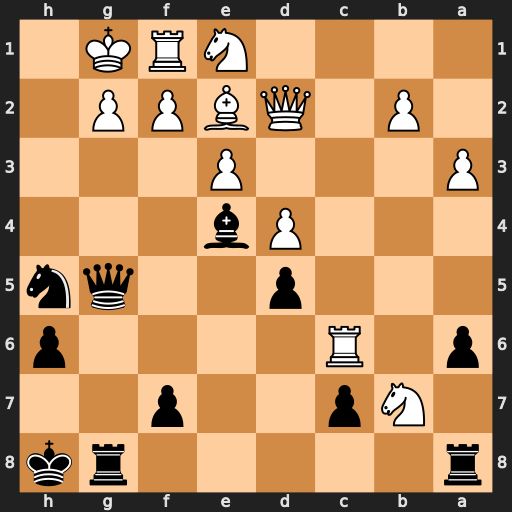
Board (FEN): r5rk/1Np2p2/p1R4p/3p2qn/3Pb3/P3P3/1P1QBPP1/4NRK1
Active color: b
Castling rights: -
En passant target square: -
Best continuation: Qxg2+ Nxg2 Rxg2+ Kh1 Rxf2+